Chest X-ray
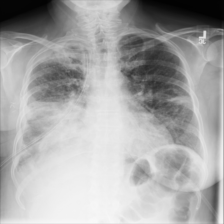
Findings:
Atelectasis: positive
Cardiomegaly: negative
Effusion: negative
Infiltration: positive
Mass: negative
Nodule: negative
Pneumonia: negative
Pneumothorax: negative
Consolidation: negative
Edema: negative
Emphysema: negative
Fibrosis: negative
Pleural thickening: positive
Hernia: negative